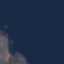
Land use / land cover: SeaLake